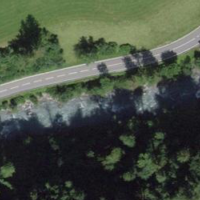
EUNIS habitat code: 44
Species observed at this site:
Turdus pilaris
Phoenicurus ochruros
Pyrrhocorax graculus
Motacilla alba
Turdus merula